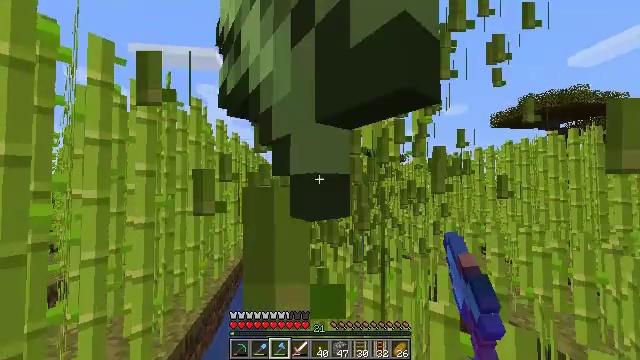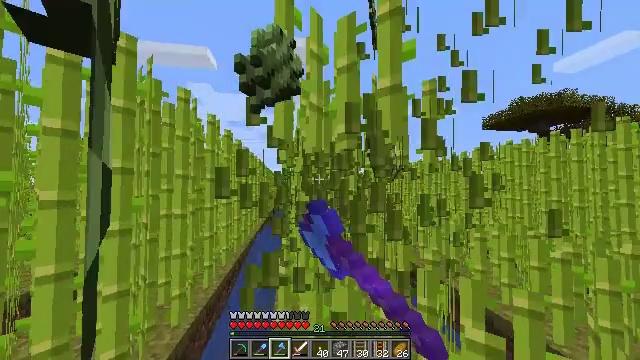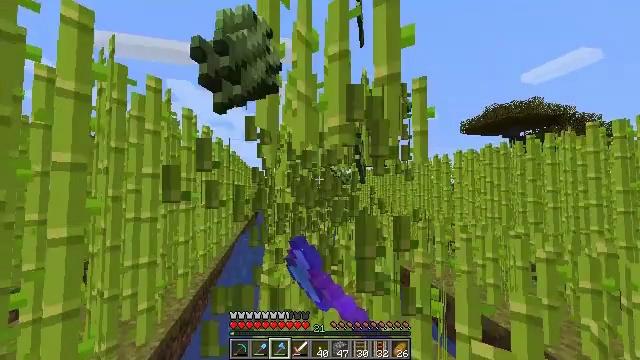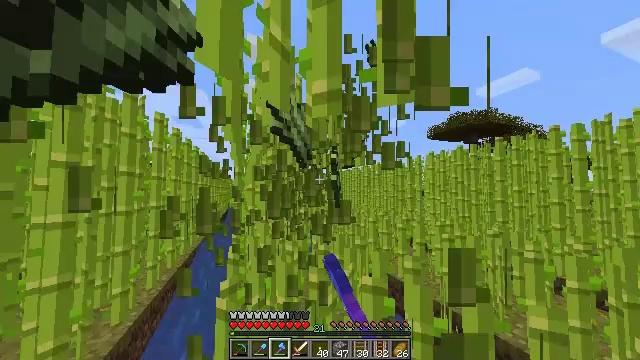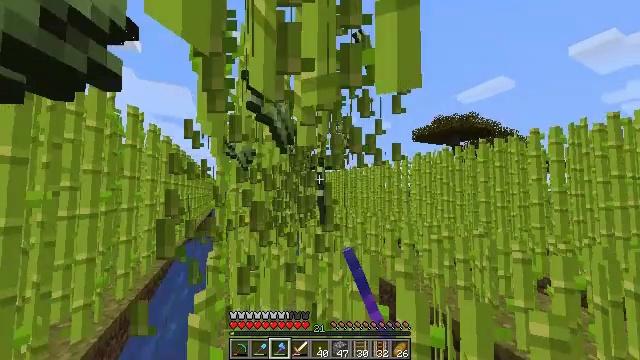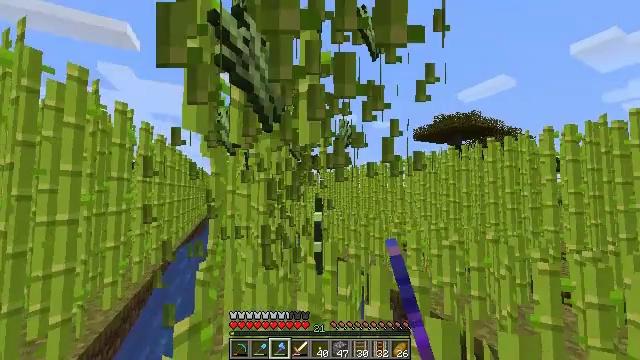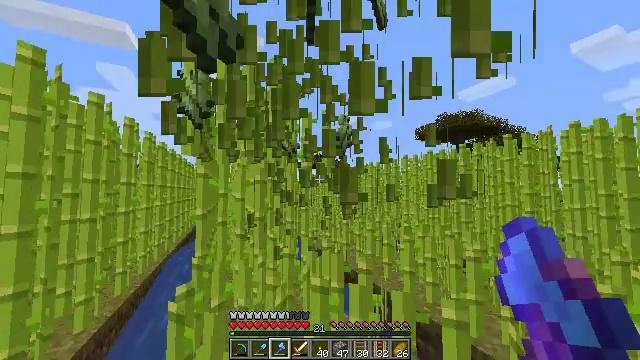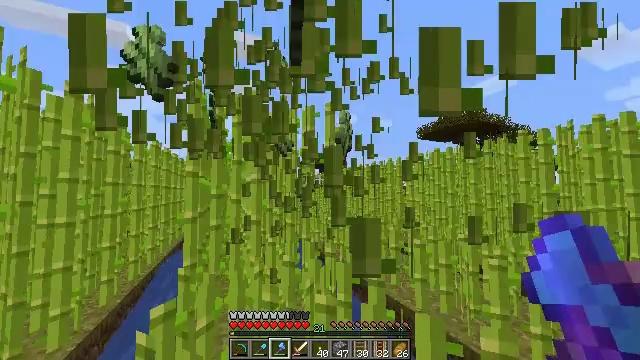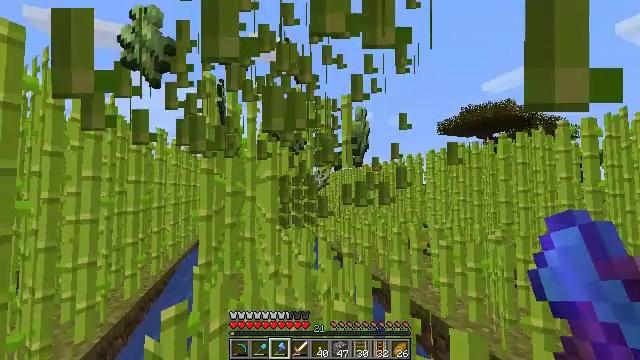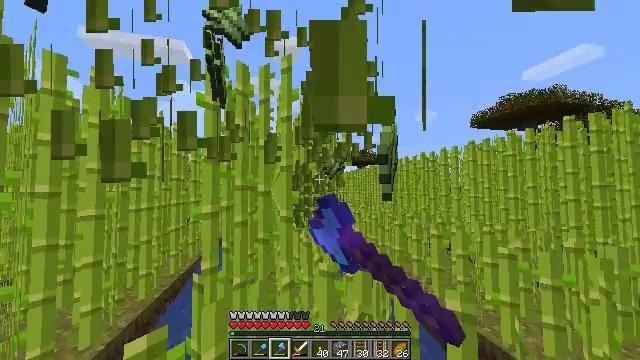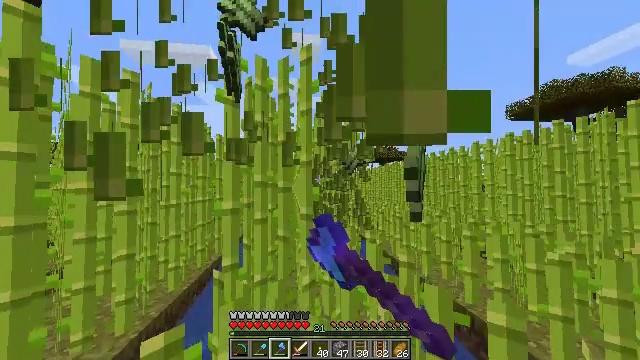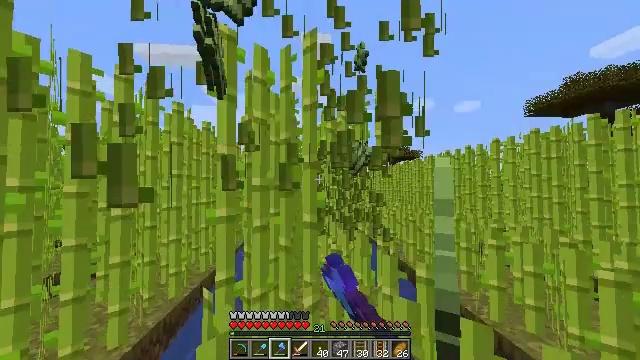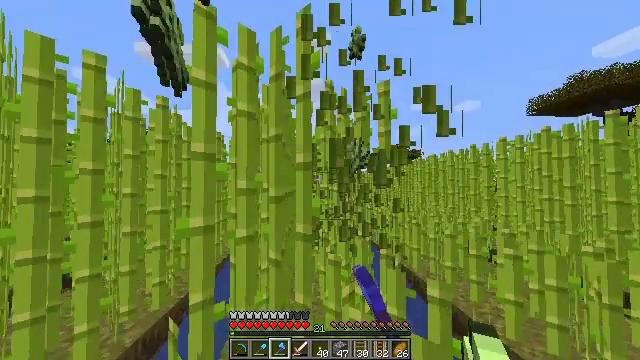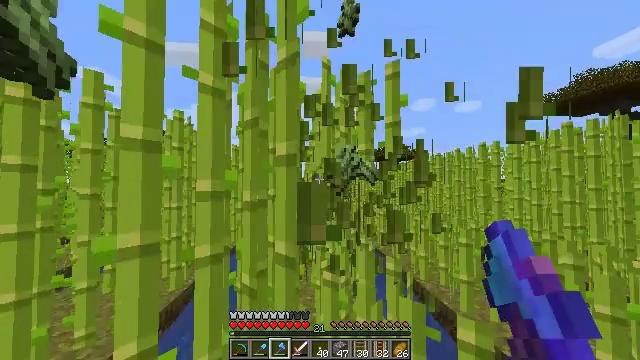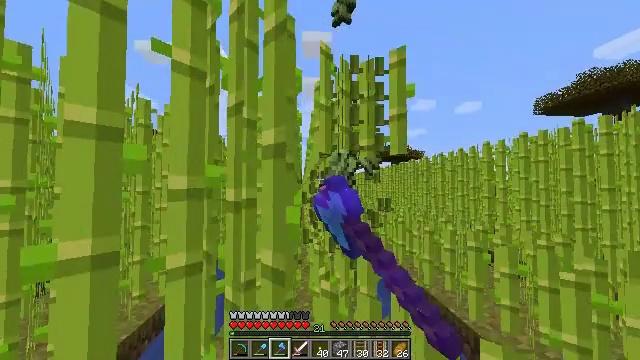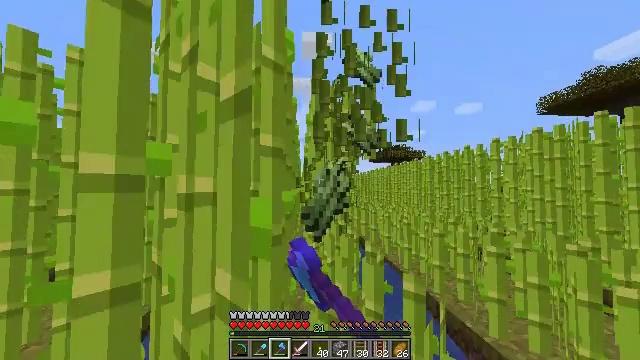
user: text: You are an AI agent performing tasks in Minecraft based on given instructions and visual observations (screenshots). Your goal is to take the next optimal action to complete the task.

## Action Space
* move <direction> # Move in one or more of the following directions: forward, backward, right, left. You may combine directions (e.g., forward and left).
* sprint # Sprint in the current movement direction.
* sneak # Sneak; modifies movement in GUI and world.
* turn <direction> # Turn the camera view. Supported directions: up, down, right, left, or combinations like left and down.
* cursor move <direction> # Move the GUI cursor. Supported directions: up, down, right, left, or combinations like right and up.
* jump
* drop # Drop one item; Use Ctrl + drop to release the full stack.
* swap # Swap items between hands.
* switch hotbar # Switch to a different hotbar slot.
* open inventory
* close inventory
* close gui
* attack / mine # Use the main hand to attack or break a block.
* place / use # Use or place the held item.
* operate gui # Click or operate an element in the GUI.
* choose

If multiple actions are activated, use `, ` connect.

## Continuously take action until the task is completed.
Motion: motion action
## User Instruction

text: Break the sugar cane.
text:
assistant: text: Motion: move forward, sprint, turn right, attack / mine
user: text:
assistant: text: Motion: move forward, sprint, turn right, attack / mine
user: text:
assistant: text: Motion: move forward, sprint, turn right, attack / mine
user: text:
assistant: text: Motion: move forward, sprint, turn right, attack / mine
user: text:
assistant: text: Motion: move forward, sprint, attack / mine
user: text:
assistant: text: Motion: move forward, sprint, attack / mine
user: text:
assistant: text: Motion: move forward, sprint, attack / mine
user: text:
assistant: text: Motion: move forward, sprint, turn left, attack / mine
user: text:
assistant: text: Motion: move forward, sprint, turn left, attack / mine
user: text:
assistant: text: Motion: move forward, sprint, turn left, attack / mine
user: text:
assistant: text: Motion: move forward, sprint, turn left, attack / mine
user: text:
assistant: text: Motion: move forward, sprint, attack / mine
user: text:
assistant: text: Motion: move forward, sprint, attack / mine
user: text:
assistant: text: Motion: move forward, sprint, attack / mine
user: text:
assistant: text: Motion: move forward, sprint, attack / mine
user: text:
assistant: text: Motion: move forward, sprint, turn right, attack / mine
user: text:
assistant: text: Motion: move forward, sprint, turn right, attack / mine
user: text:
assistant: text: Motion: move forward, sprint, attack / mine
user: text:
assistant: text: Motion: move forward, sprint, turn left, attack / mine
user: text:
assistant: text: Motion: move forward, sprint, turn left, attack / mine
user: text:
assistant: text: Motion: move forward and move left, sprint, turn left, attack / mine
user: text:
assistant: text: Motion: move forward and move left, sprint, attack / mine
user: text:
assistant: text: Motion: move forward and move left, sprint, attack / mine
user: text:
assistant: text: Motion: move forward, sprint, attack / mine
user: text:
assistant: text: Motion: move forward, sprint, attack / mine
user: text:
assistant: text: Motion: move forward, sprint, attack / mine
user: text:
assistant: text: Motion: move forward, sprint, attack / mine
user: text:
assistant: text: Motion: move forward, sprint, attack / mine
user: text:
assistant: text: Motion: move forward, sprint, attack / mine
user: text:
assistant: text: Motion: move forward, sprint, attack / mine